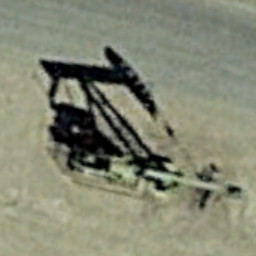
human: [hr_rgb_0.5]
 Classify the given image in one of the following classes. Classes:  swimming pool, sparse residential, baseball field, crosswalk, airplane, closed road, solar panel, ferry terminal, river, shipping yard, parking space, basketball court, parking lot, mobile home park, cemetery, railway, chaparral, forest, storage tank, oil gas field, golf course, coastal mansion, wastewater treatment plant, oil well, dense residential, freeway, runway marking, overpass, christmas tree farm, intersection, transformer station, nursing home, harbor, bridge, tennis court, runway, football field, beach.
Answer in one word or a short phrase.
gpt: oil well